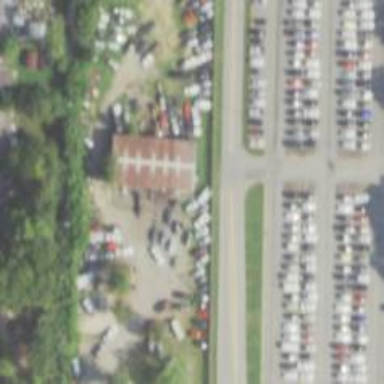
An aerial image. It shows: Industrial area designated as scrap yard.